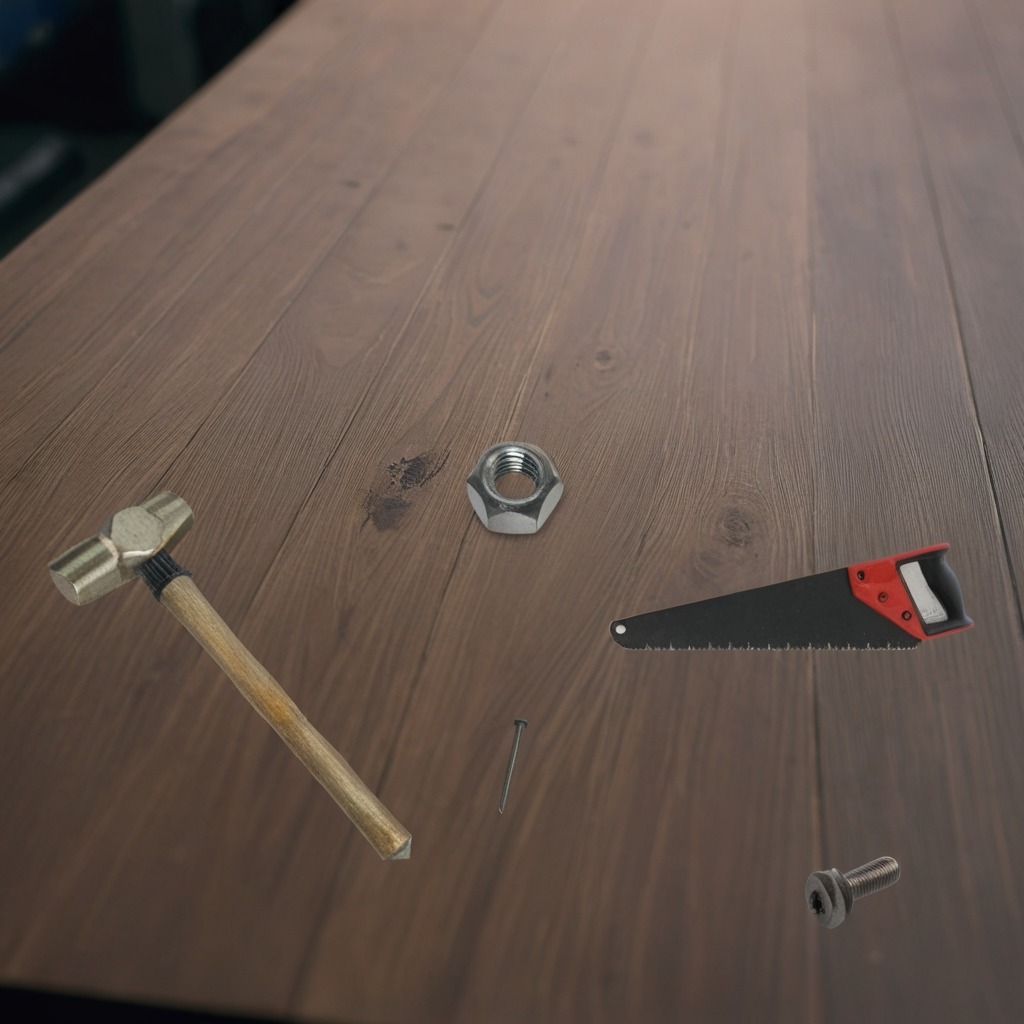
A metal machine screw, a hammer, an iron nail, a handheld metal saw, and a metal nut are lying on a table in a small garage at twilight.